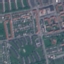
Land use / land cover: Residential